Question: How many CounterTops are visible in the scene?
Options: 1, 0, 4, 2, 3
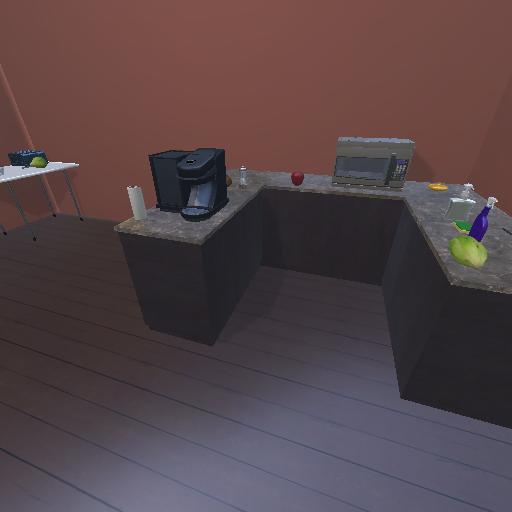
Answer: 1